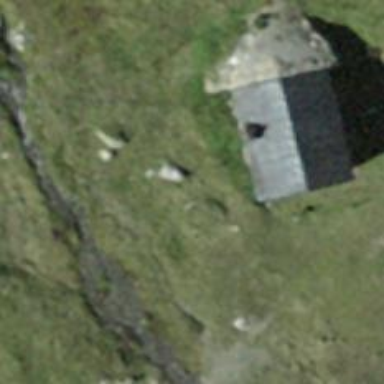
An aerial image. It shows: Wilderness hut for tourism.